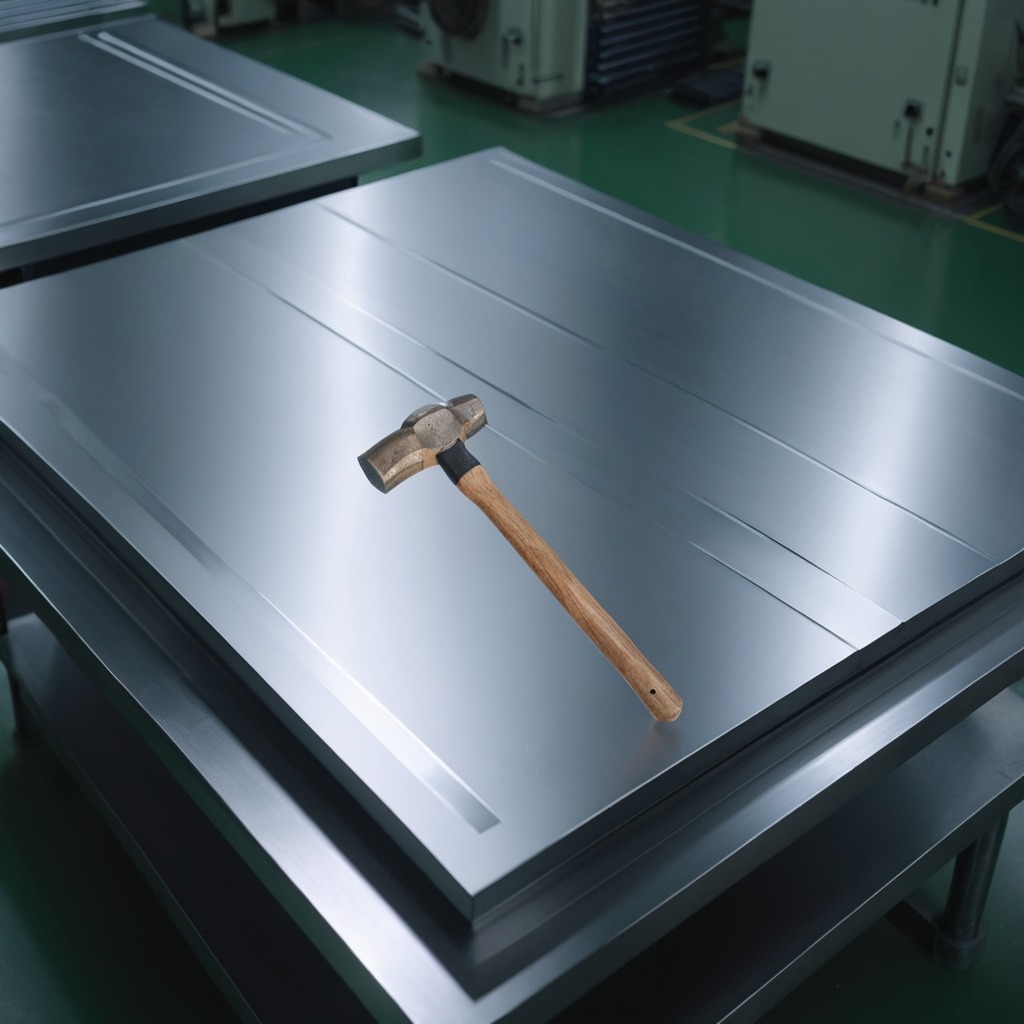
A hammer is lying on a metal table in a machine shop under fluorescent lights.